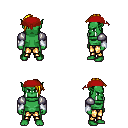
a pixel art fantasy rpg character, male body template, orc, green skin, steel arm armor, gold greaves, blonde long mohawk hairstyle, red bandana, white cloth bracers, four views (front, back, left, right), 2x2 character sprite sheet, small pixel art, hard edges, no anti-aliasing